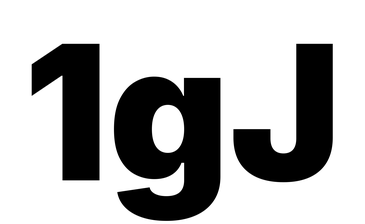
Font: Inter_Black